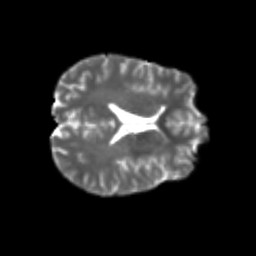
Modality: T2w
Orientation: axial
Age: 25
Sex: male
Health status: healthy
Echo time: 0.074 s